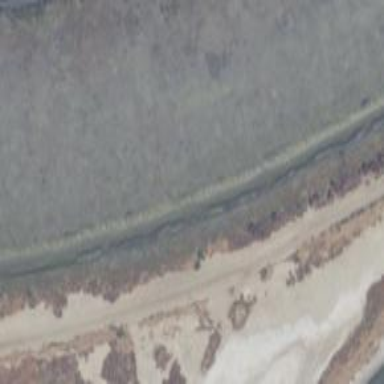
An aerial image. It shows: Tidal channel.